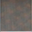
Piece: xx